Chest X-ray. View position: PA
Patient age: 60
Patient sex: F
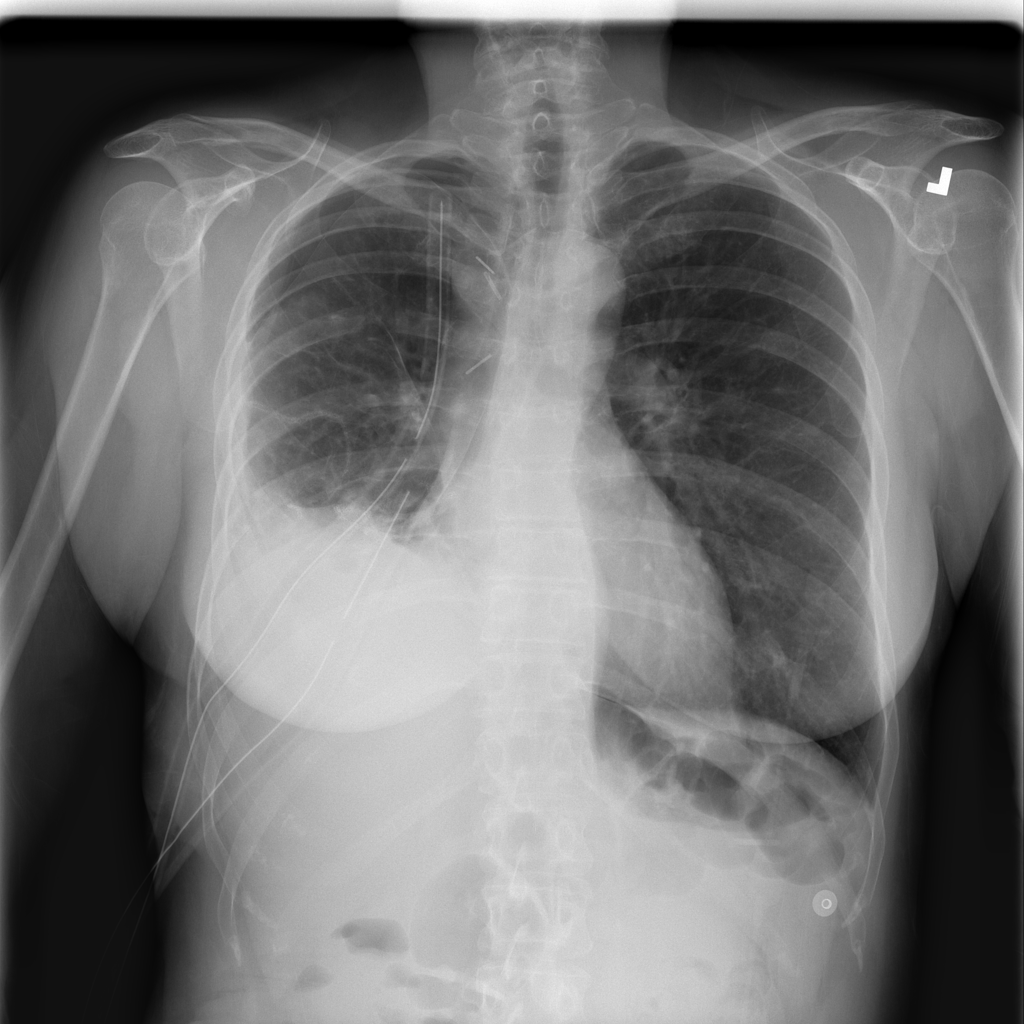
Finding: Pneumothorax